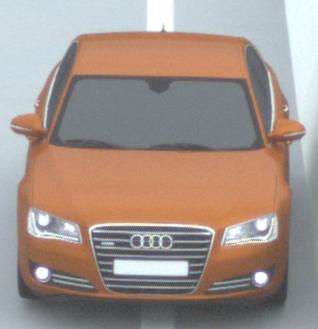
Make: Audi
Model: A8 D4
Model produced from: 2009
Model produced until: 2017
Doors: 4
Color: orange
Road condition: dry road
Daytime: morning or afternoon
Contrast: low contrast